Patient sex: F
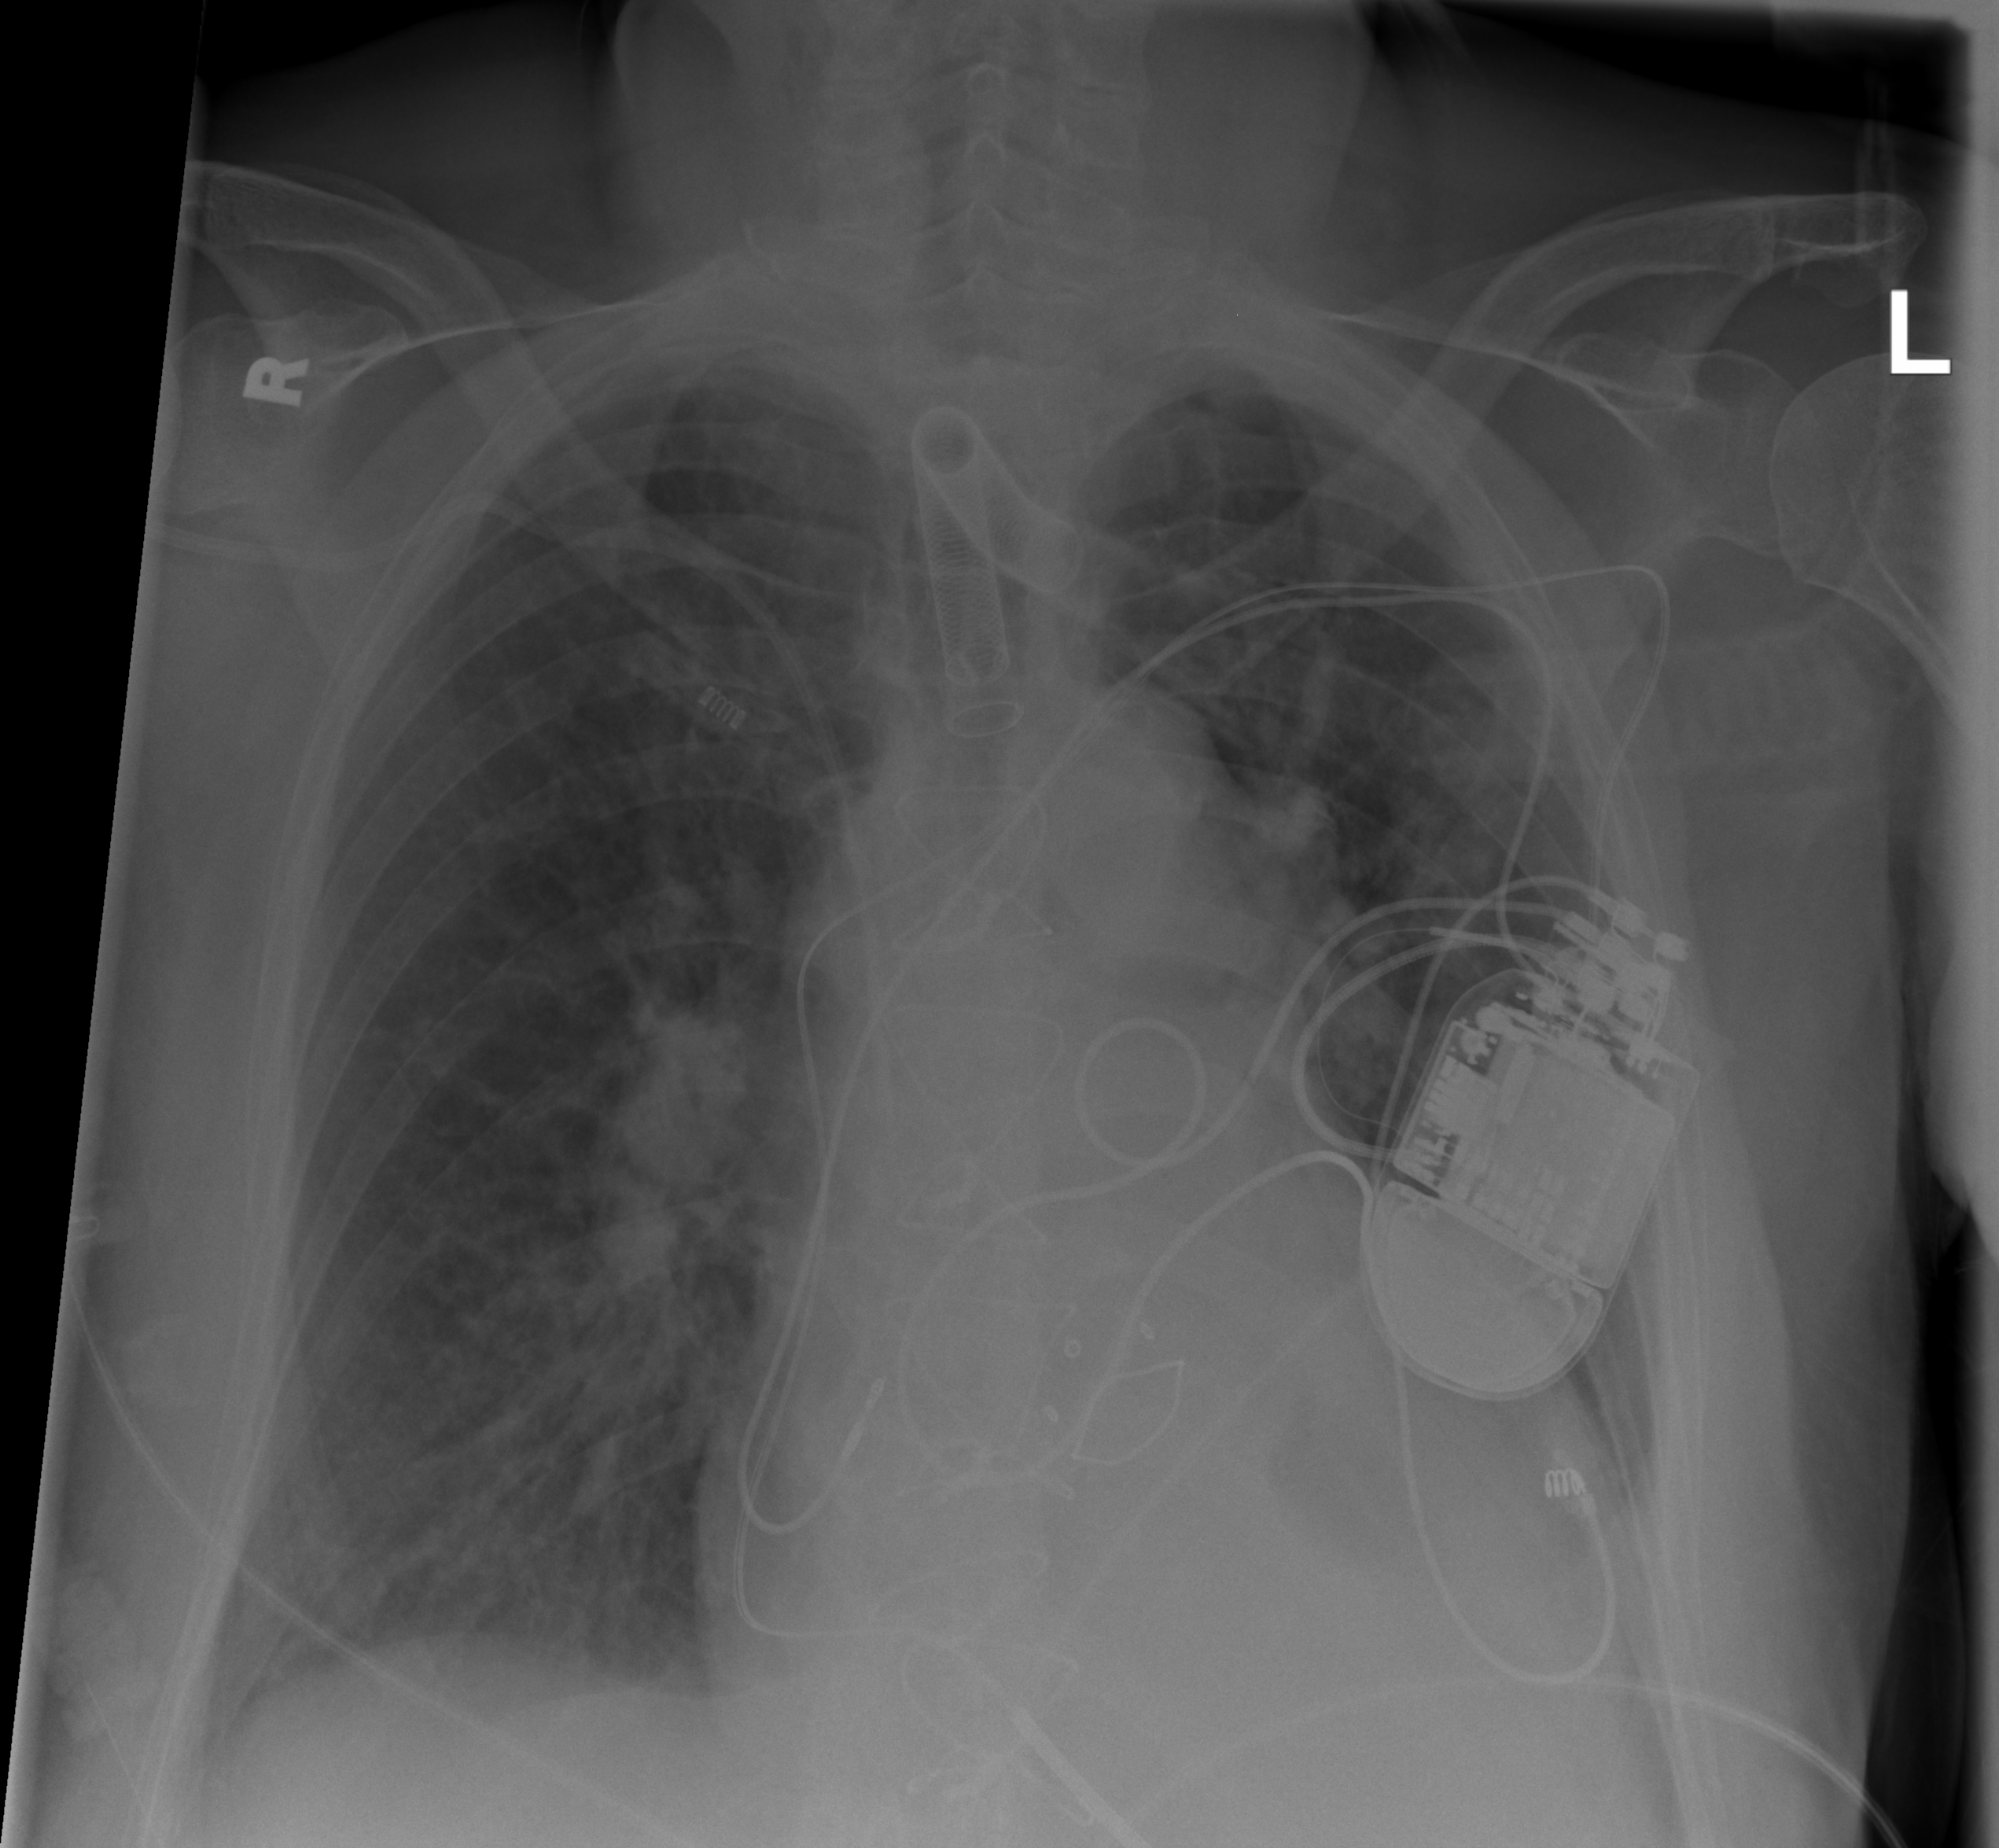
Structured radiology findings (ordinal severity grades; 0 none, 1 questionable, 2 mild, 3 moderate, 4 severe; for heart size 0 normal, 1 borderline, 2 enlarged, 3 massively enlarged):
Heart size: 2
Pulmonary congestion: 1
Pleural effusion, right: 0
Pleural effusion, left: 2
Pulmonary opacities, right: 2
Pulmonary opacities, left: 0
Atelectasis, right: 1
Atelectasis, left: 2